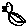
Label: bird